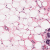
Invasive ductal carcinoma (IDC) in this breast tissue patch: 0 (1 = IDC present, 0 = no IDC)